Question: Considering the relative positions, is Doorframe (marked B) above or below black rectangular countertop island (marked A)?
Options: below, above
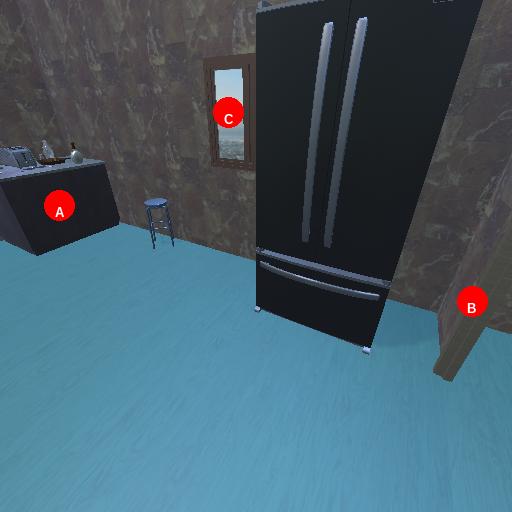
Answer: below